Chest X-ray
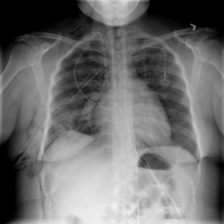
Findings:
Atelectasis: negative
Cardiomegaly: negative
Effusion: negative
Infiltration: negative
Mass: negative
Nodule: negative
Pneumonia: negative
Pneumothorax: negative
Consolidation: negative
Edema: negative
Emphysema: negative
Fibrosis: negative
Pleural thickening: negative
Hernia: negative